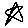
Label: star